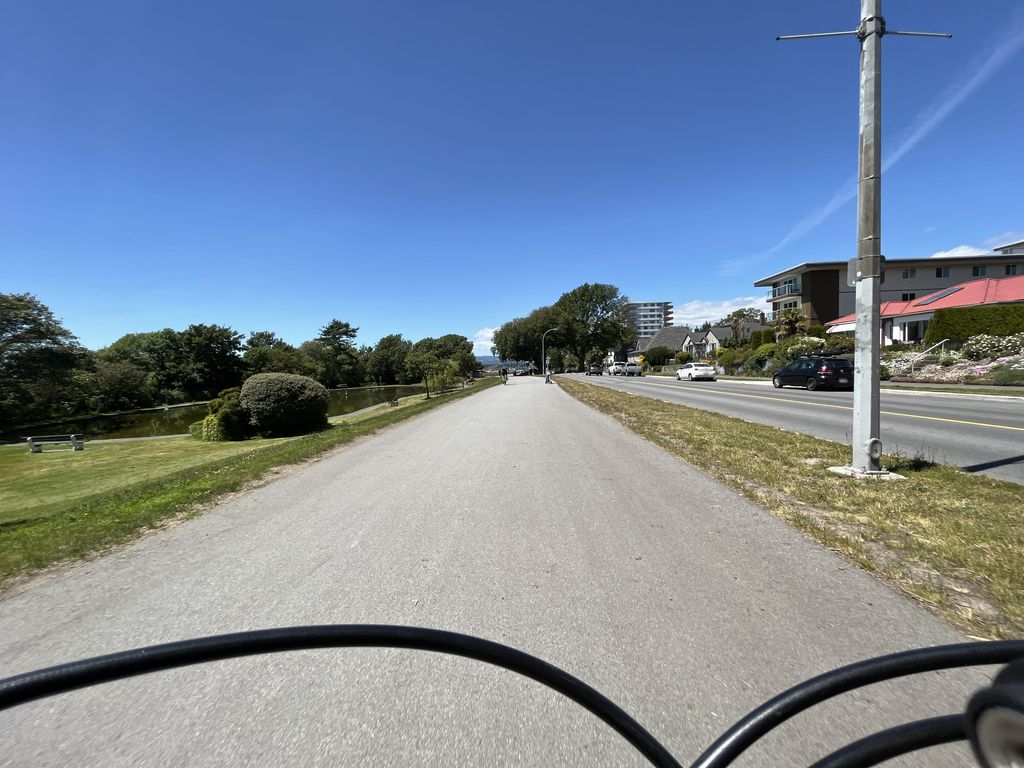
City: victoria